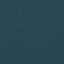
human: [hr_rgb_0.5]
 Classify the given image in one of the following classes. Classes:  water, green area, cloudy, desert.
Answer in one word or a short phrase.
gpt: water